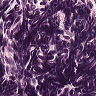
Metastatic tissue present: no